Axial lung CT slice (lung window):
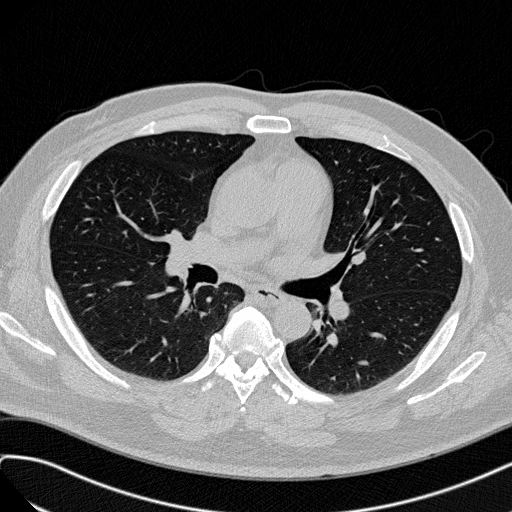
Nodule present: no